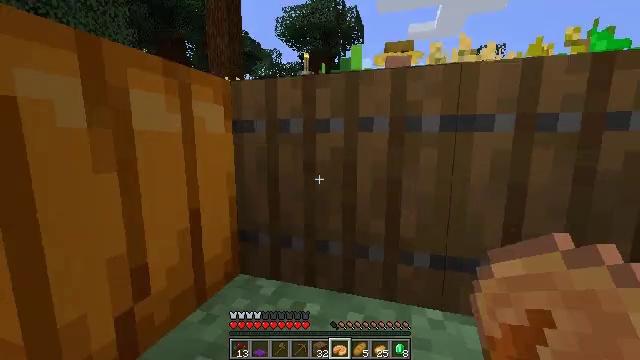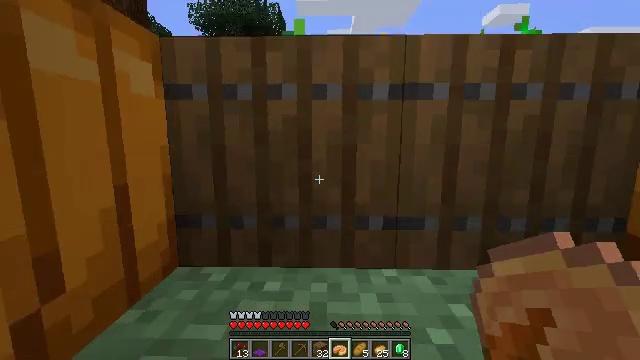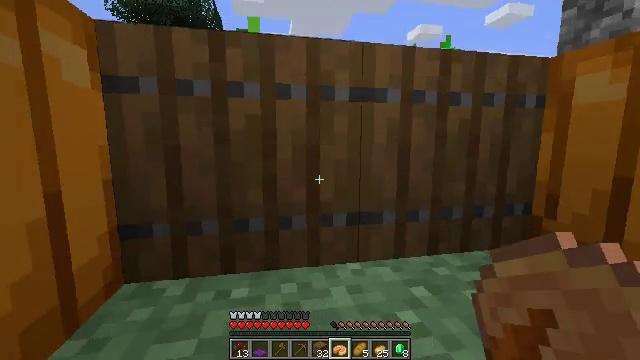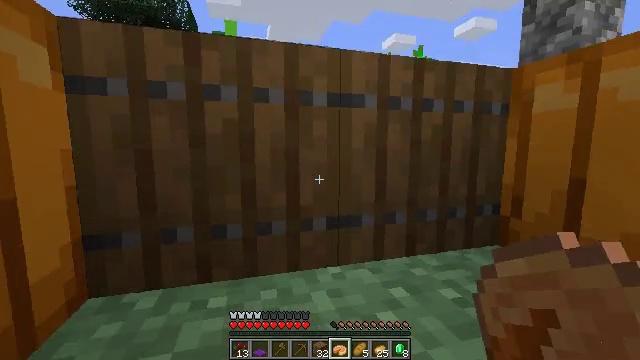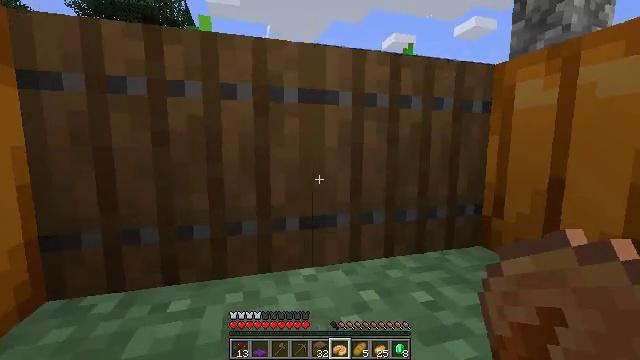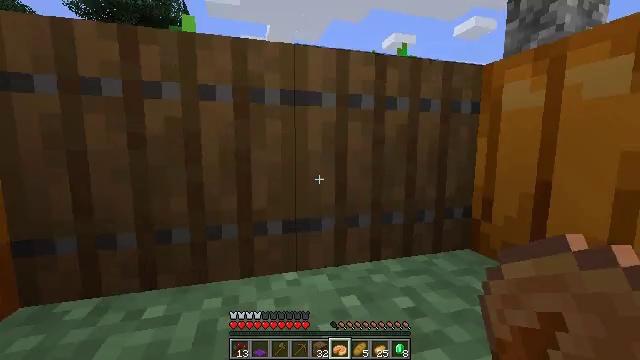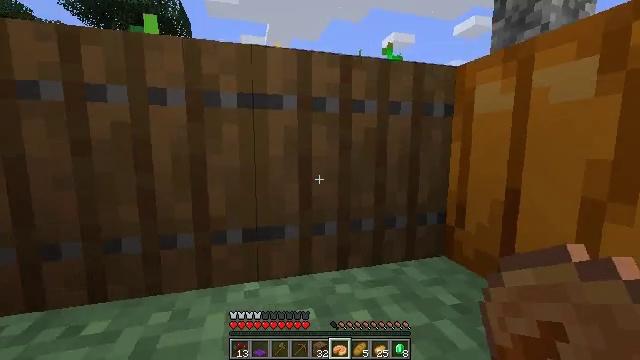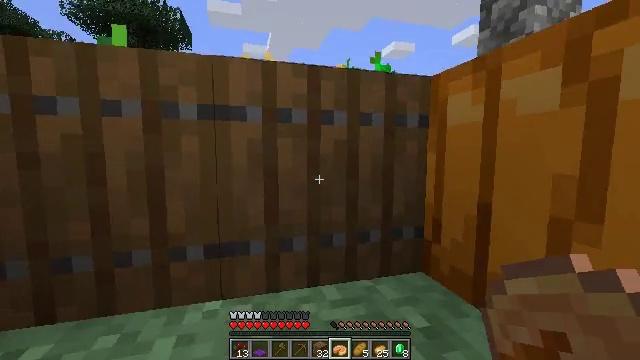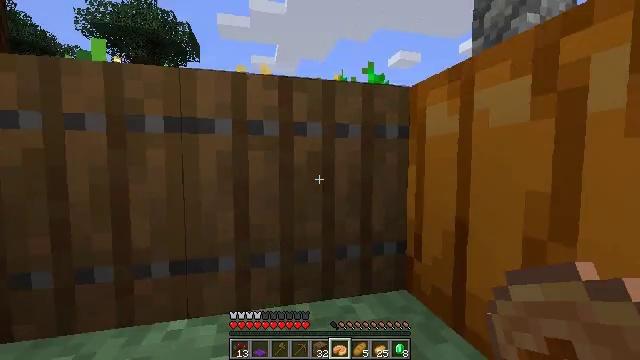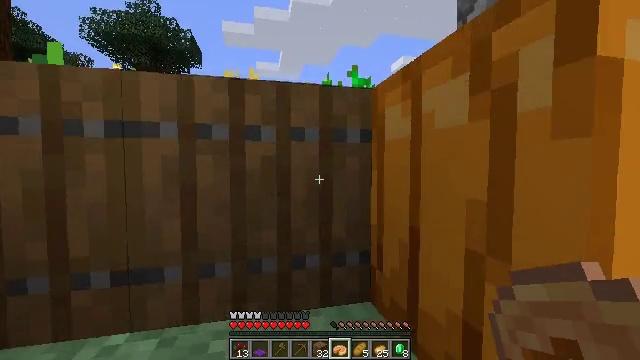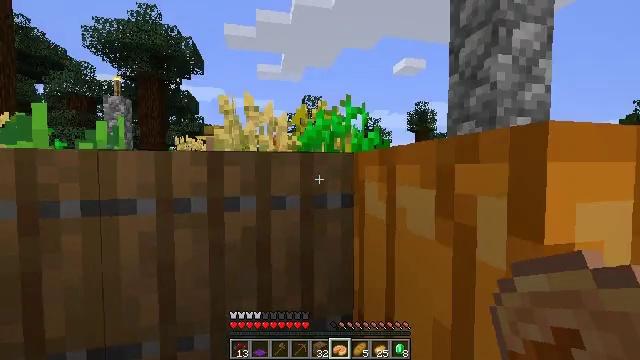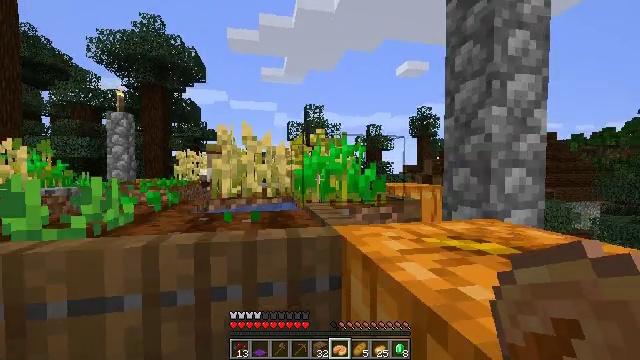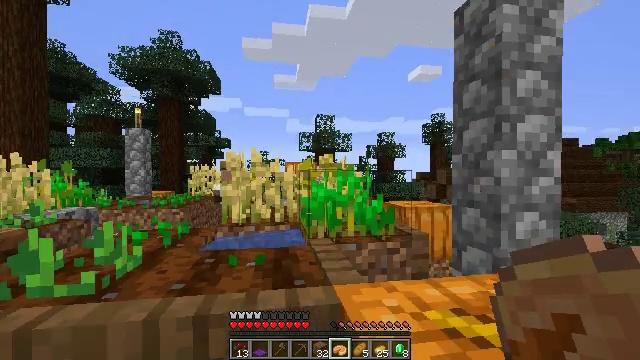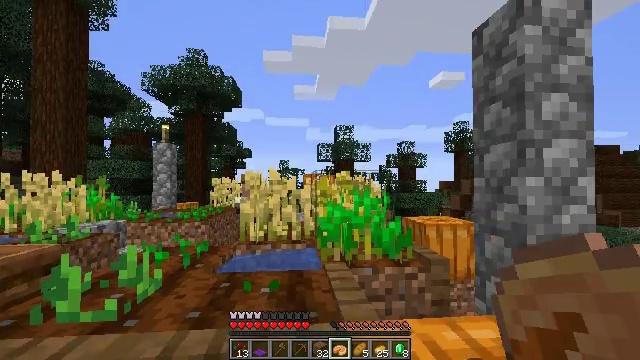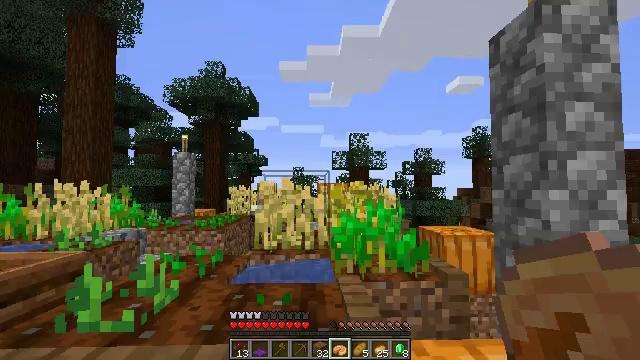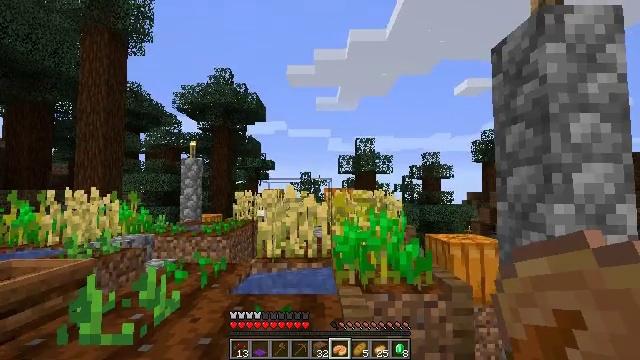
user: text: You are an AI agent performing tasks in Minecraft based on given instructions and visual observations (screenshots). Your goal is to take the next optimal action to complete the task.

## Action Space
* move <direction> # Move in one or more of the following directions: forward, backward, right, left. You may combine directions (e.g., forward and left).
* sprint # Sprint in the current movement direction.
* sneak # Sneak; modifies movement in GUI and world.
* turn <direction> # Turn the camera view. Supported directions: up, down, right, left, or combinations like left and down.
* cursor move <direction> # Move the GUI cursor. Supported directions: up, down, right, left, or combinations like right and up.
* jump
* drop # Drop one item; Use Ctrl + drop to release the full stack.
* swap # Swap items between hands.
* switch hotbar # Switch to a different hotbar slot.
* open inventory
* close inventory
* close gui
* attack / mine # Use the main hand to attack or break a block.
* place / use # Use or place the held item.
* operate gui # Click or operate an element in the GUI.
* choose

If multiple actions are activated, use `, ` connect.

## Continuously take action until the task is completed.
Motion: motion action
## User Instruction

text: Drop a pumpkin pie.
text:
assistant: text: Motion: move forward, turn right, jump
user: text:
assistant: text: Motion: move forward, turn right, jump
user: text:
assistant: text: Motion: move forward and move right, turn right and up
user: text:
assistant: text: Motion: move forward and move right
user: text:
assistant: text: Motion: move forward and move right
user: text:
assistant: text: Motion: move forward and move right
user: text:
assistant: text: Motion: move forward and move right, turn up
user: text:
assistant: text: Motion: move forward and move right, turn left and up
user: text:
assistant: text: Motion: move forward, turn up
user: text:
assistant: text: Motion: move forward, jump
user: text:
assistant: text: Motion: move forward, jump
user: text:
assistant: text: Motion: move forward, turn left and up, jump
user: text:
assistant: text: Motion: move forward, turn left and up, jump
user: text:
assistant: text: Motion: move forward, turn left and up
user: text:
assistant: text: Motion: move forward, turn left
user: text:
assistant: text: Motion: move forward
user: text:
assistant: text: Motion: move forward
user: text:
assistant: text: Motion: move forward
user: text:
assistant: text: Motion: move forward
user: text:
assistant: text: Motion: move forward
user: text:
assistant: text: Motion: move forward
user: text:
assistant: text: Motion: move forward
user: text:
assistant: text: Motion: move forward and move left
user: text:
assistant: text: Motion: move forward and move left
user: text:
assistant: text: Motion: move forward and move left, jump
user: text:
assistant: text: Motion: move forward and move left, jump
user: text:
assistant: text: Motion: move forward and move left, jump
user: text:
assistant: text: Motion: move forward and move left, jump
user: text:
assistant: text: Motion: move forward
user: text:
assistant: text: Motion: move forward